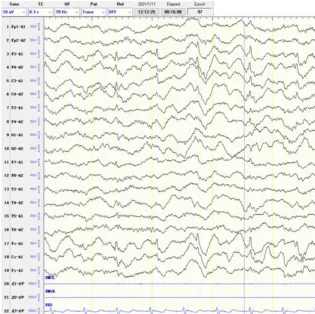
Sleeping. Periods.
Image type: electrography (eeg)